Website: macys
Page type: account-selection
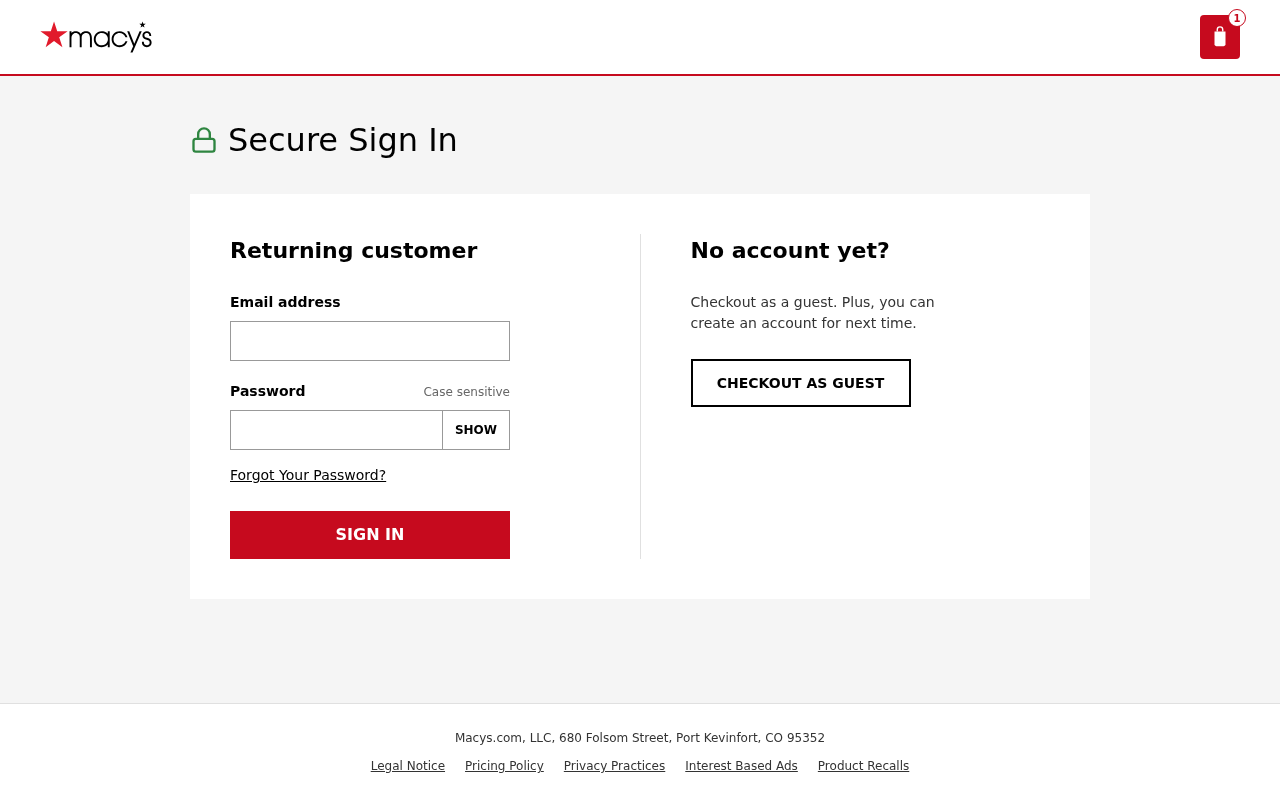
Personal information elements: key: PII_EMAIL
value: kaylarice@hotmail.com
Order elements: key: ORDER_NUM_ITEMS
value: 1